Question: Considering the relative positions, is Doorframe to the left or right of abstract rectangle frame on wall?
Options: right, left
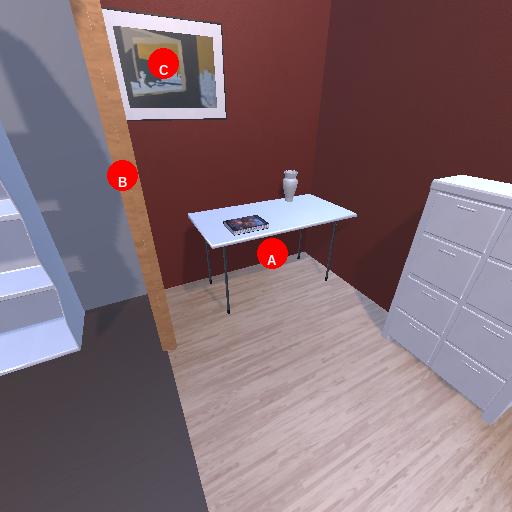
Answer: right